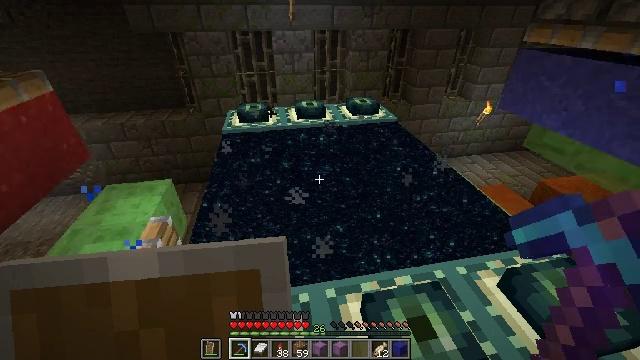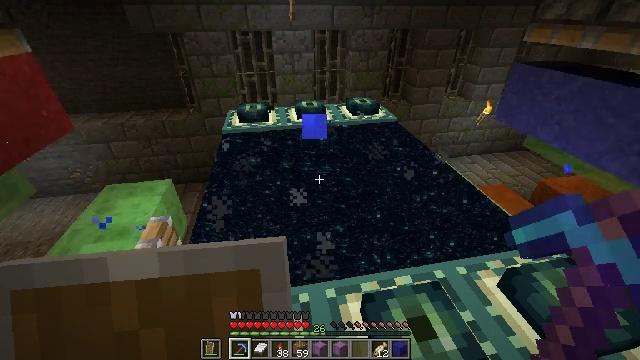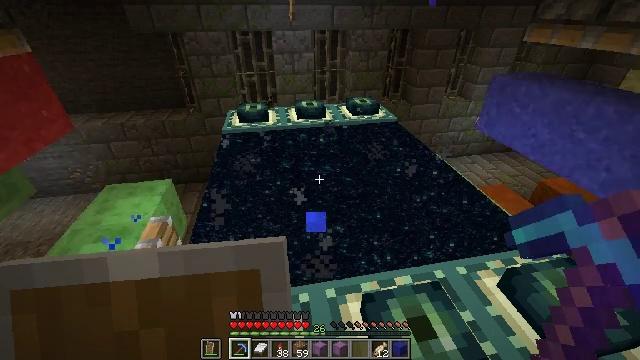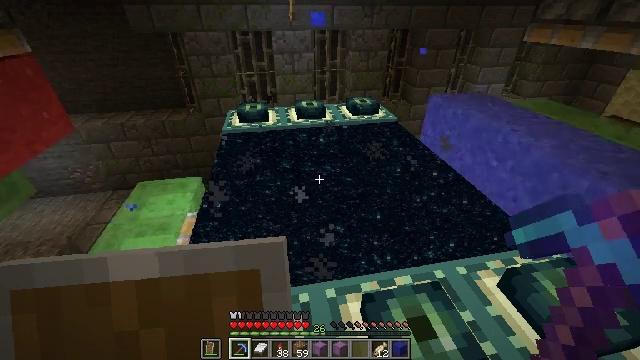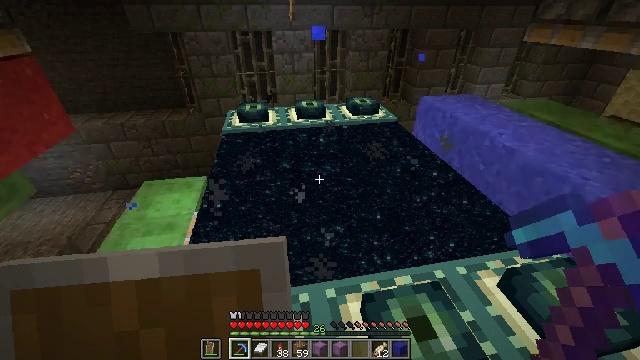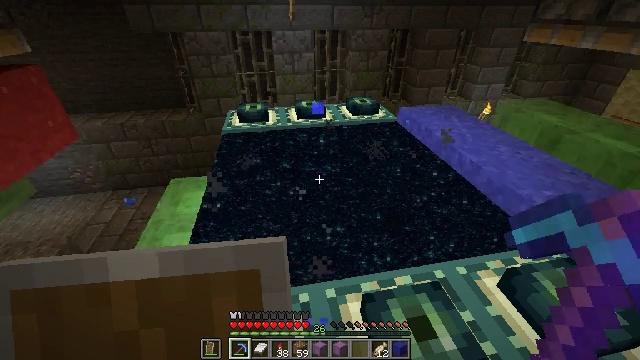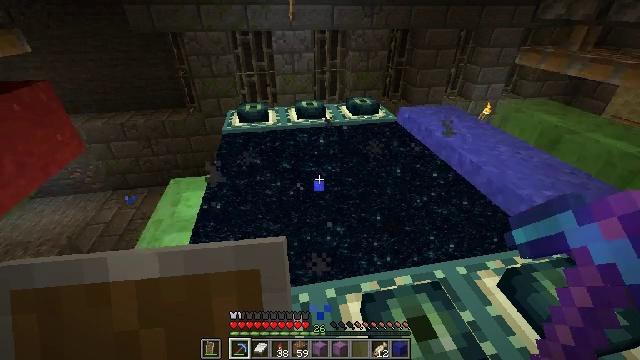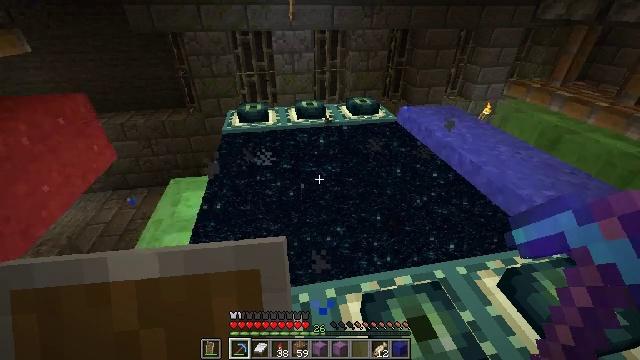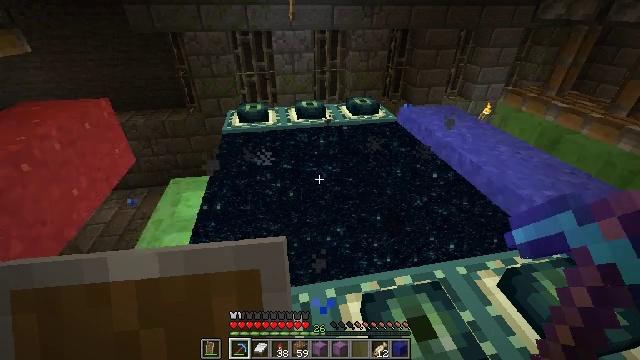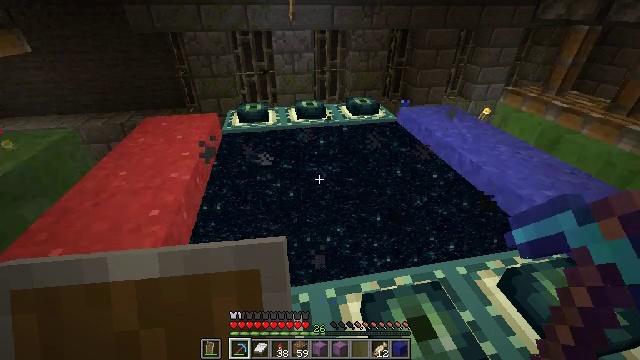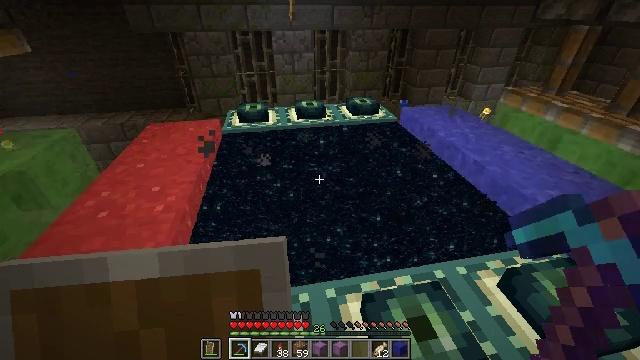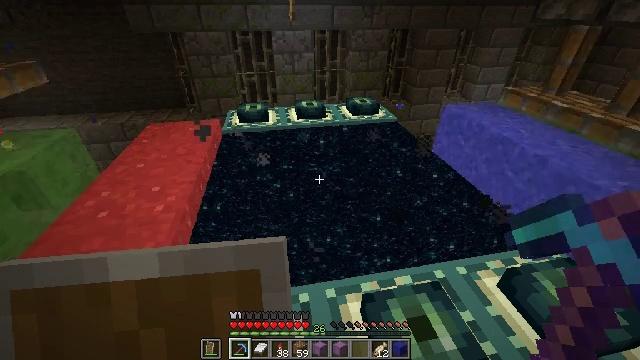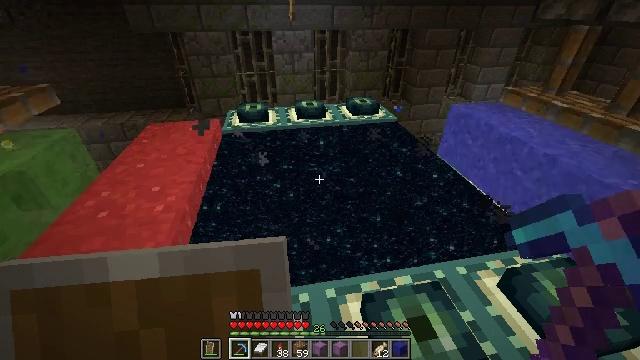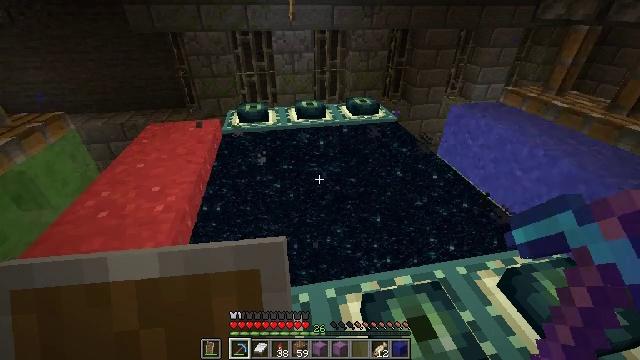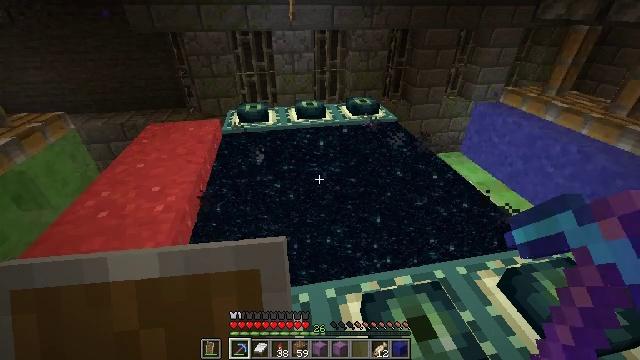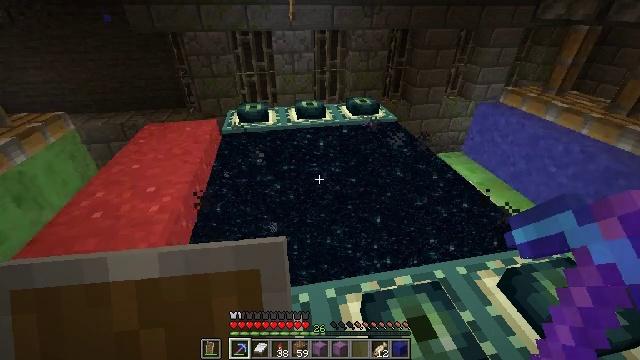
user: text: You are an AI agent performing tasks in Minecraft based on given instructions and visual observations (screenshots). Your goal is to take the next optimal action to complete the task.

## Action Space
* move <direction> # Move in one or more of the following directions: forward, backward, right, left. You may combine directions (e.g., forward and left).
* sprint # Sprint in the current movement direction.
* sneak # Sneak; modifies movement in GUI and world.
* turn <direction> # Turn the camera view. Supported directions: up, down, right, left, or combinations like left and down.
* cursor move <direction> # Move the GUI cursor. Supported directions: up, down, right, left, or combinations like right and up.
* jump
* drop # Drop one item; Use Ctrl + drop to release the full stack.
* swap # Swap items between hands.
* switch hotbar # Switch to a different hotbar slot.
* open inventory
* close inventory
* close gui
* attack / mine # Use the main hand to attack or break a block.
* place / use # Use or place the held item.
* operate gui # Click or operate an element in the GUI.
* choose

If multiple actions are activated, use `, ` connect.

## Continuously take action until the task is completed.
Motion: motion action
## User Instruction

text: Mine the blue concrete powder block.
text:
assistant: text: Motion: no_op
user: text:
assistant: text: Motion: no_op
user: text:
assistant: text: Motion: no_op
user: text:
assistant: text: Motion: no_op
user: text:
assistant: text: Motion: no_op
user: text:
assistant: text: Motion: no_op
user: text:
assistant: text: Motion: no_op
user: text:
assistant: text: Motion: no_op
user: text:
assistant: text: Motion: no_op
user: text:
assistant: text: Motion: no_op
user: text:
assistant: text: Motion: no_op
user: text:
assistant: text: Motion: no_op
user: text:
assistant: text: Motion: no_op
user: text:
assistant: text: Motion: no_op
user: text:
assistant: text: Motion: no_op
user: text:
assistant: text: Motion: no_op
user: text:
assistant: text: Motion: no_op
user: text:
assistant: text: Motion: no_op
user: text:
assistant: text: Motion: no_op
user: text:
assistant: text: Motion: no_op
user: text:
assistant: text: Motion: no_op
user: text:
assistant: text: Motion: no_op
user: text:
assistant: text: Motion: no_op
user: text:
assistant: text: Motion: no_op
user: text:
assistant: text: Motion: no_op
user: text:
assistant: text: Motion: no_op
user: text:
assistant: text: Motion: no_op
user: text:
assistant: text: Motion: no_op
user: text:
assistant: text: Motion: no_op
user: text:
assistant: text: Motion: no_op